Question: Hey all I am currently able to get a thumbnail capture from my MP4 video by doing the following command line:
'''
[Sets Per-file main options time_off start time offset]
|| [The # of start time offsets]
|| || [Sets input video file option]
|| || || [Video file name here]
|| || || || [Sets video option to # of video frames to record]
|| || || || || [Asking for the first frame]
|| || || || || || [Name of the captured video frame]
|| || || || || || ||
\/ \/ \/ \/ \/ \/ \/
ffmpeg -ss 0 -i vidfile.mp4 -vframes 1 frame.png
'''
Now as I said above, this command works just fine in producing a thumbnail of the first frame of my MP3 video. However, I am needing to place an overlay image of a "play" button on top of that newly created frame image.
Is there another command that i can tell it to overlay another image on top of frame.png?
The image I would like to overlay on top of the frame looks like this (a transparent PNG):

Any help would be great! Thanks!
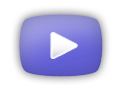
Answer: This command should do the job for you:
'''
ffmpeg -ss 30 -i movie.mp4 -i play.png -filter_complex "[0:v][1:v]overlay=main_w/2-overlay_w/2:main_h/2-overlay_h/2" -vframes 1 output.png
'''
Refer <URL> for more details.